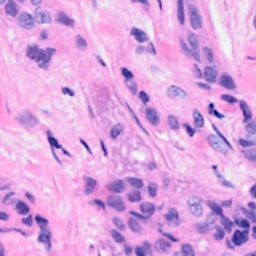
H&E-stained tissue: Breast